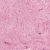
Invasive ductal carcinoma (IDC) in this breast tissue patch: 0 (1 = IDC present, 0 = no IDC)